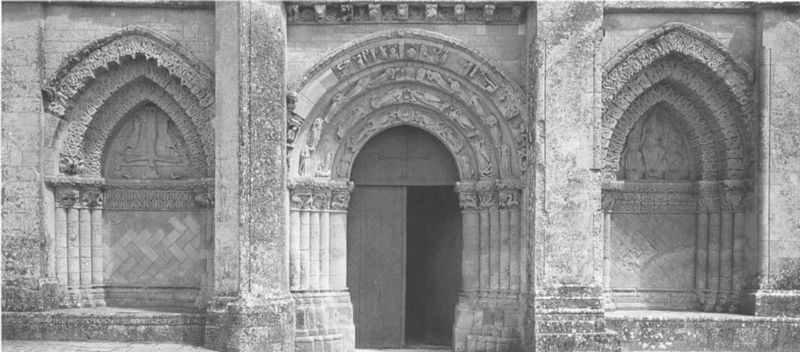
Titel: Eingangsfassade
Standort: Aulnay de Saintonge, St. Pierre (EU - F)
Schlagwörter: weiß, grau, holz, paris, schwarz, säule, säulen, tür, muster, ornament, architektur, stein, kirche, drei, gotik, skulptur, relief, bogen, abstufungen, rundbogen, tor, foto, fotografie, bögen, eingang, berlin, dom, schwarzweiß, kapitelle, rom, fries, portal, tore, skulpturen, spitzbogen, spitzbögen, kreuzigung, mittelalter, romanik, florenz, basis, amsterdam, bauplastik, torbögen, worms, frühgotisch, aris, jüngstes gereicht, spätromanisch, scheintüren